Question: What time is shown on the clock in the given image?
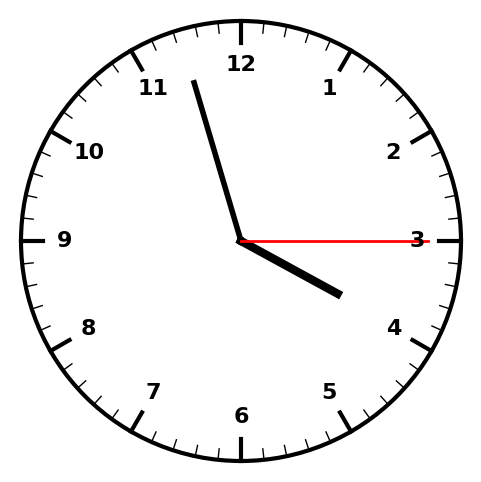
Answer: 03:57:15